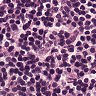
Metastatic tissue present: no